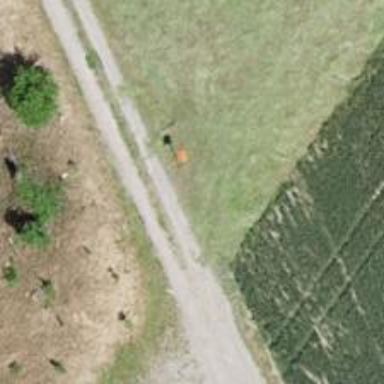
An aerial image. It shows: Aerial marker colored orange.